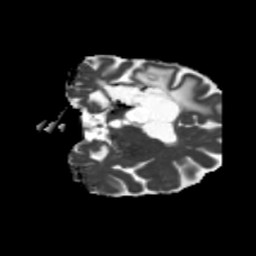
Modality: MD
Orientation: coronal
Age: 31
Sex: female
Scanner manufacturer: siemens
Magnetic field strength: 3 T
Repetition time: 5.25 s
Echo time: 0.08 s